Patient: sex M, age 35
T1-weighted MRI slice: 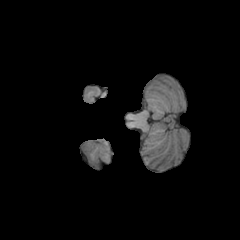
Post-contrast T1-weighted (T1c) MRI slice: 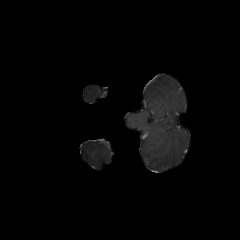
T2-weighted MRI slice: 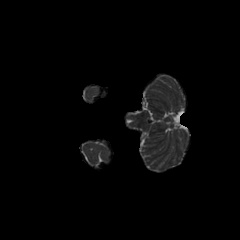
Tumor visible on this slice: no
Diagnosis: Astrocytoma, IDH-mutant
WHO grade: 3